Question: Is there a way with HTML and CSS to make text that floats to the left and right side of a div that will also overflow onto a new line where the right-aligned text stays to the left when it's on the new line? What I am talking about is depicted below where the gray is the div.

If the div is shrunken further, each text should wrap on its own, so it would look like this:
> Left Text
Right
Text
and eventually...
> Left
Text
Right
Text
All text should be on the left side if they touch; otherwise they should be on the same line left and right.
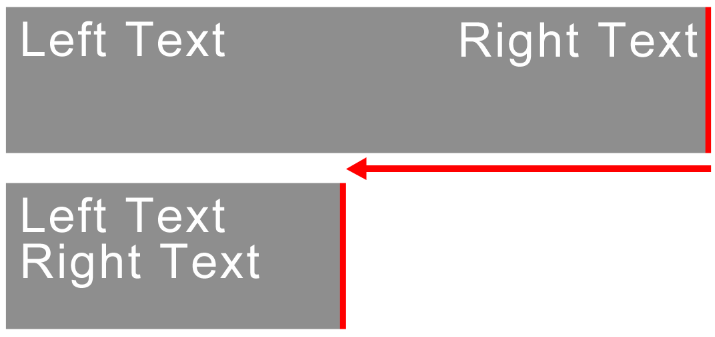
Answer: <URL>
html
'''
<div class="a">
<div class="c" style="float:left;">Left Text</div>
<div class="c" style="float:right;">Right Text</div>
<div style="clear:both;"></div>
</div>
<div class="b">
<div class="c" style="float:left;">Left Text</div>
<div class="c" style="float:right;">Right Text</div>
<div style="clear:both;"></div>
</div>
'''
css
'''
.a {
width:200px;
border:solid 1px #ccc;
}
.b {
width:100px;
border:solid 1px #ccc;
}
.c {
width:100%;
max-width:100px;
}
'''
Setting a max-width for '.c' to half of the width of '.a' will help
this requires fix values for the width. It would be better to use javascript or jquery here to adjust the css according to the 'width' values